Interaction volume radius: 5 \u00c5
Interaction volume height: 40 \u00c5
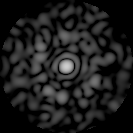
Disorder parameter: 0.8396